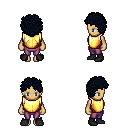
a pixel art fantasy rpg character, female body template, human, tanned skin, gold chest armor, magenta pants, raven curly afro hairstyle, black shoes, four views (front, back, left, right), 2x2 character sprite sheet, small pixel art, hard edges, no anti-aliasing